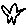
Label: star